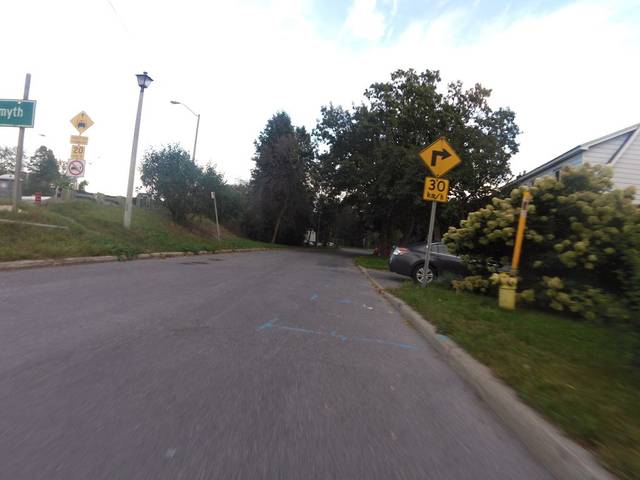
Region: Canada
Coordinates: 45.4, -75.673